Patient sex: M
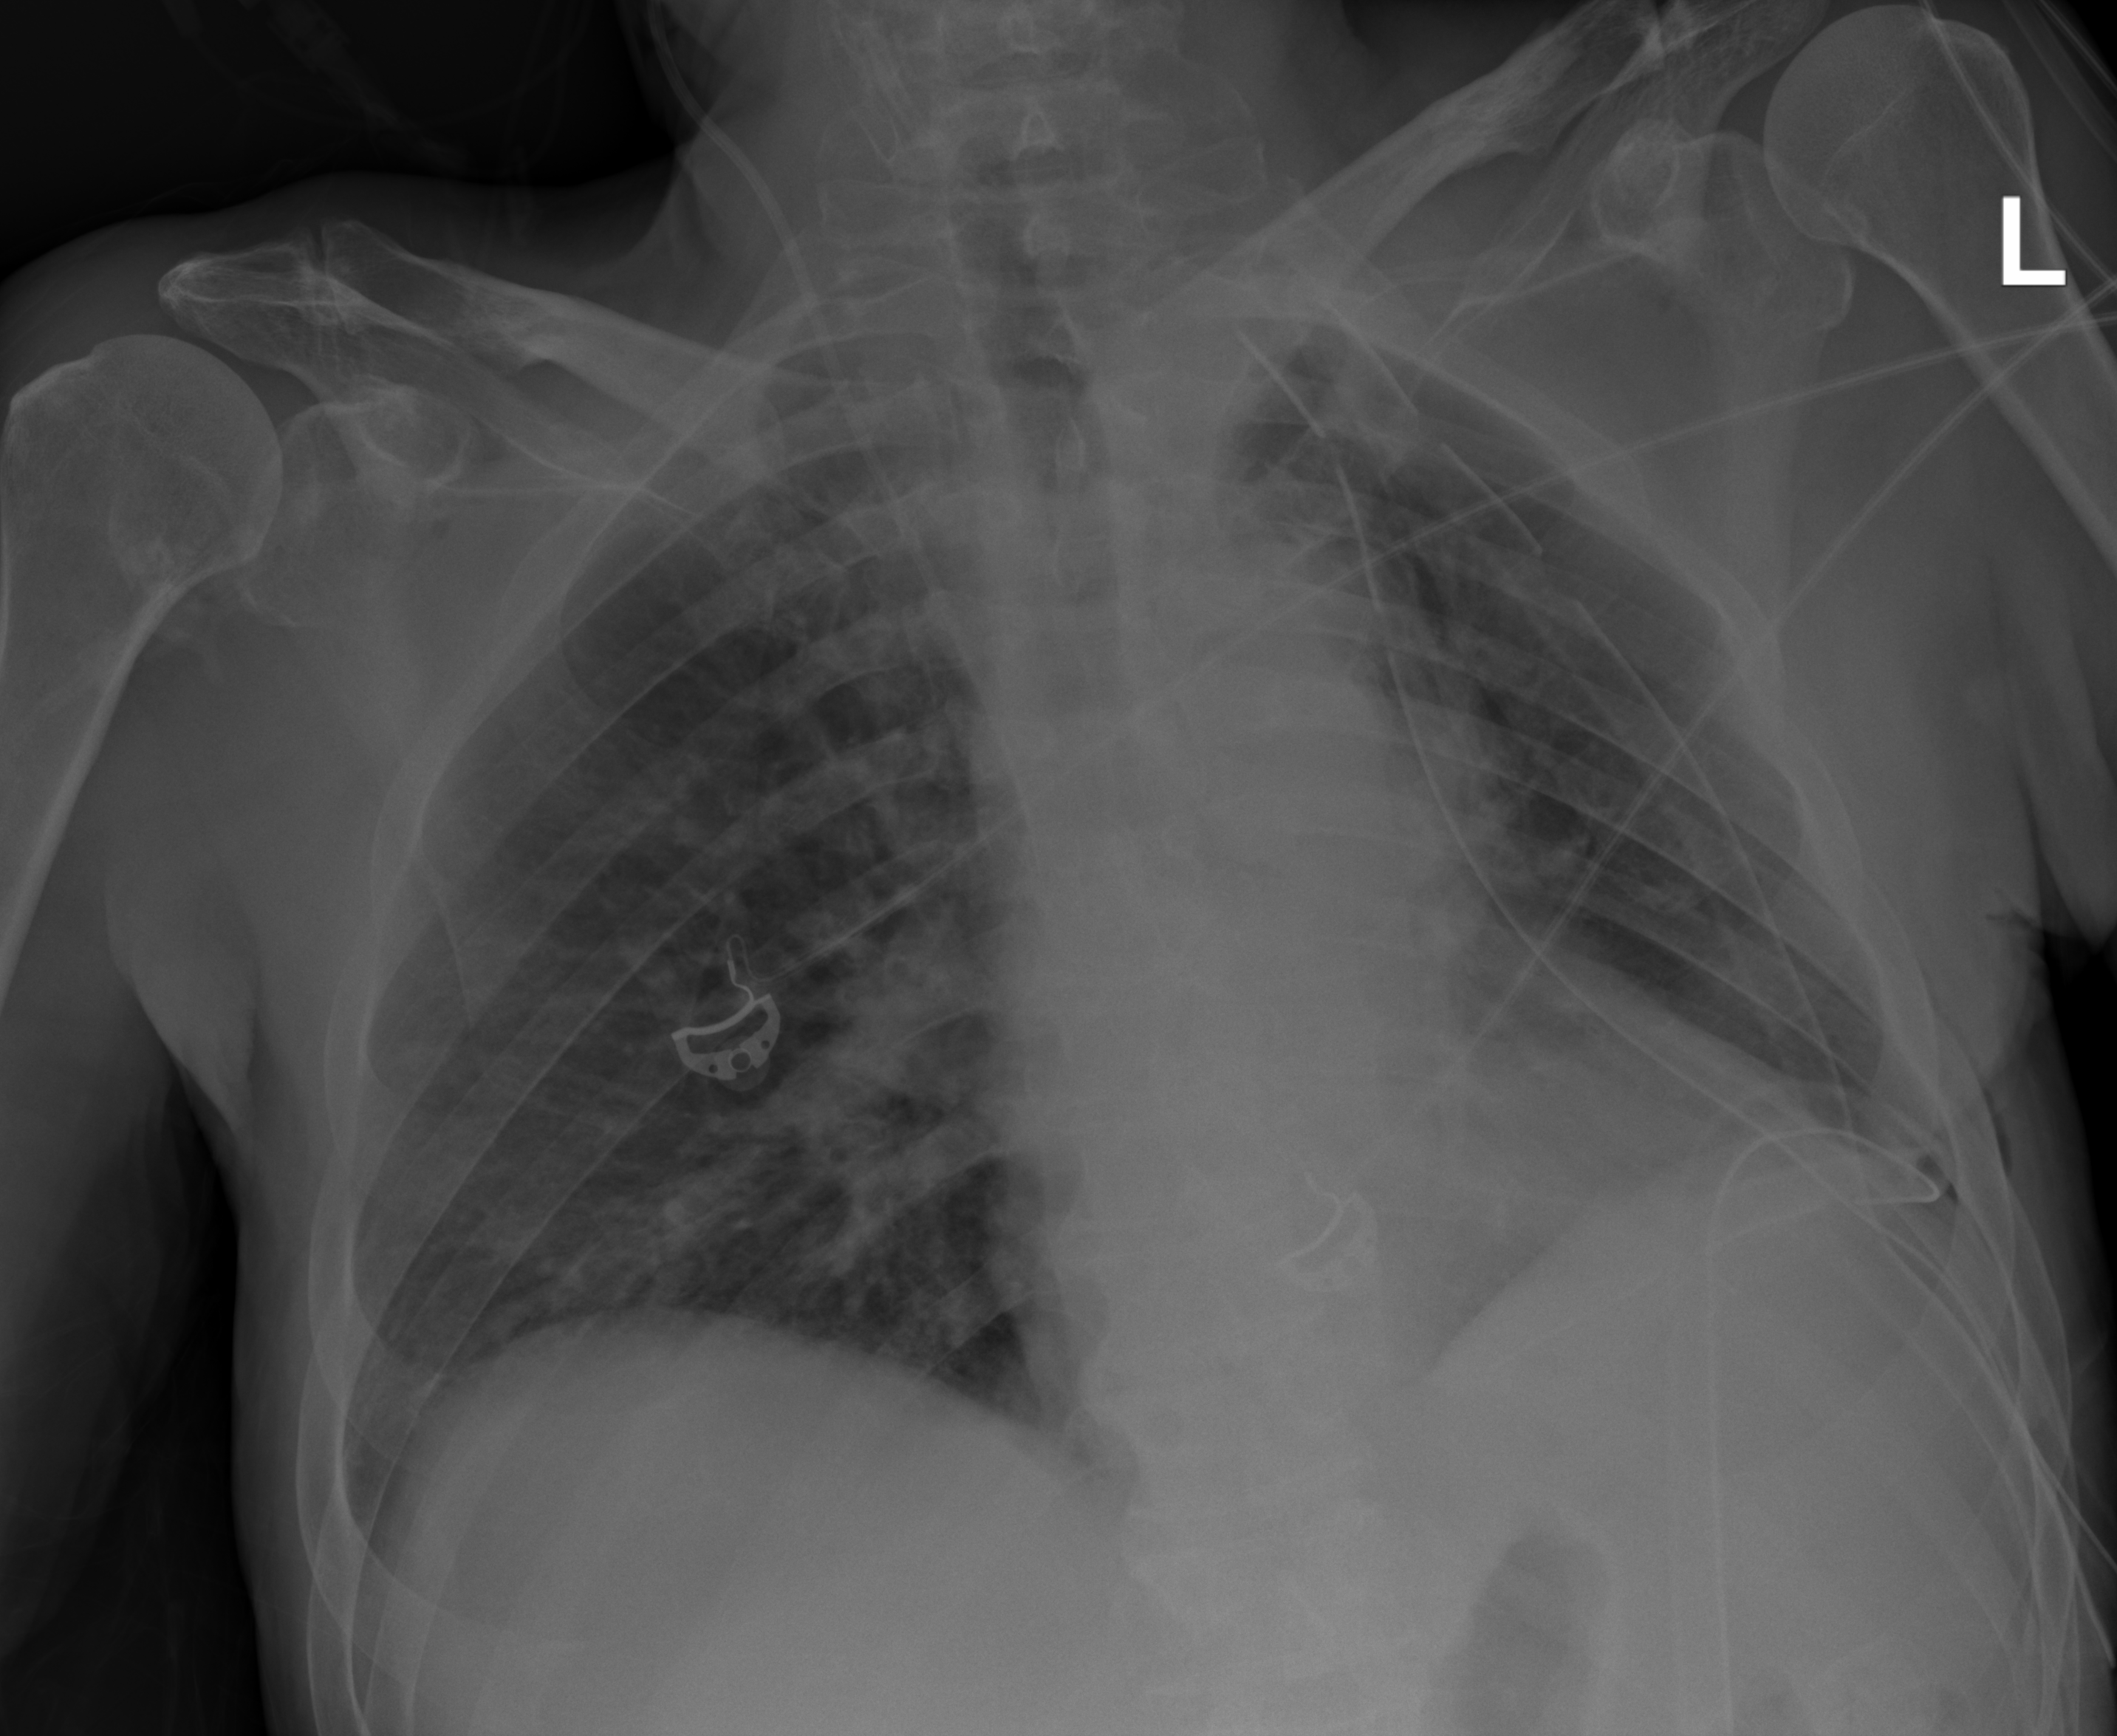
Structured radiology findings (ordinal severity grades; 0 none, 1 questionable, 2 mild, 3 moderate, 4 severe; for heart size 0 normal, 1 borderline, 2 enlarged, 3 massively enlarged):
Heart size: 1
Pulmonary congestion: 2
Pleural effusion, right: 0
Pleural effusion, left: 0
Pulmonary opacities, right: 0
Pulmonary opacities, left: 0
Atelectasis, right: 0
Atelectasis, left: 0